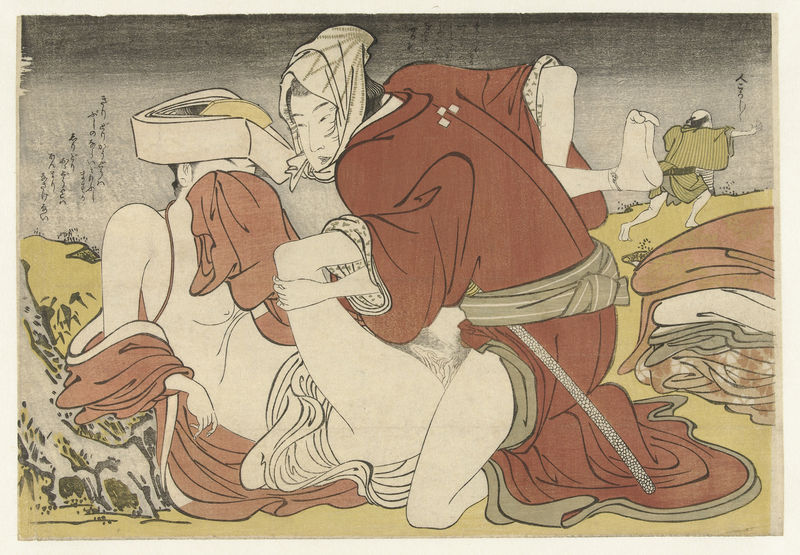
Titel: Rover overmeestert jonge reizigster
Künstler: Katsukawa Shuncho
Standort: Amsterdam
Institution: Rijksmuseum
Schlagwörter: akt, fuß, mann, nackt, gelb, busen, frau, hut, zeichnung, rot, haube, mantel, beine, japan, erotik, scham, scheide, vagina, penis, sex, comic, schwert, asiatisch, degen, missionarsstellung